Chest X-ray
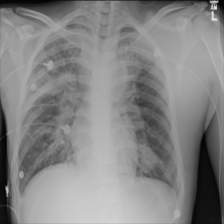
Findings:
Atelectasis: negative
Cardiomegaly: negative
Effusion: negative
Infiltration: negative
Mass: negative
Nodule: negative
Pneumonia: negative
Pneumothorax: negative
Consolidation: positive
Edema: negative
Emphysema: negative
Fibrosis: negative
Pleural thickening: negative
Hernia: negative